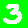
Digit: 3